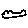
Label: cloud